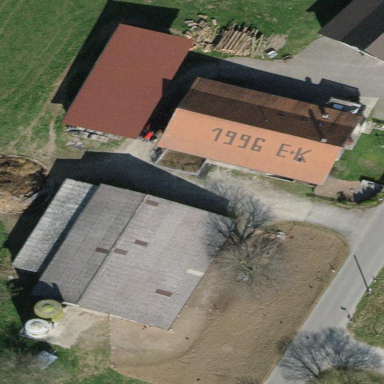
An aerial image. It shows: Farmyard area.